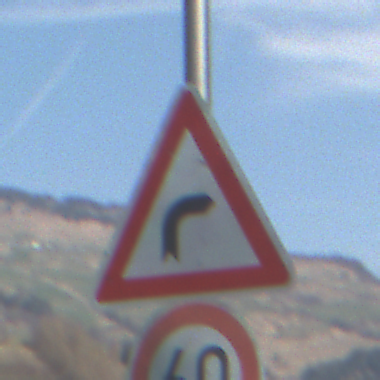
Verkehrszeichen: KurveRechts
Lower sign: Geschwindigkeit60
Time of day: MorningAfternoon
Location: Outdoor (Nature)
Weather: PartlyCloudy
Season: NotSpecified
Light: Natural